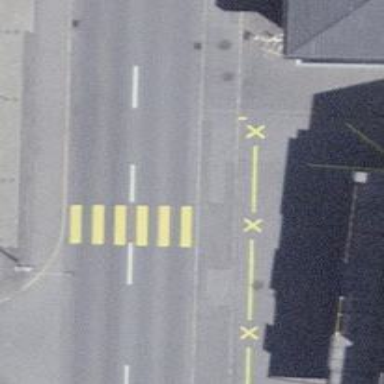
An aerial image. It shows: Zebra crossing on the road.